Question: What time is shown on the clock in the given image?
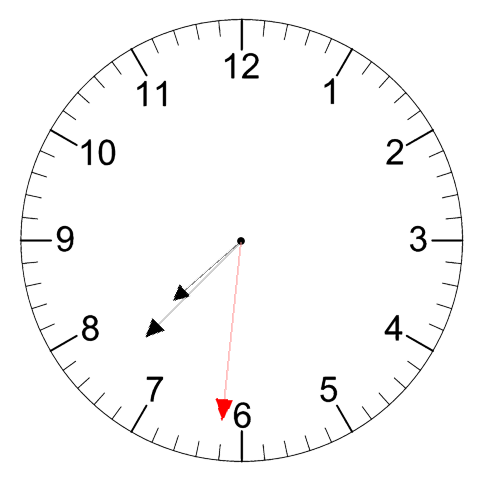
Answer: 07:37:31